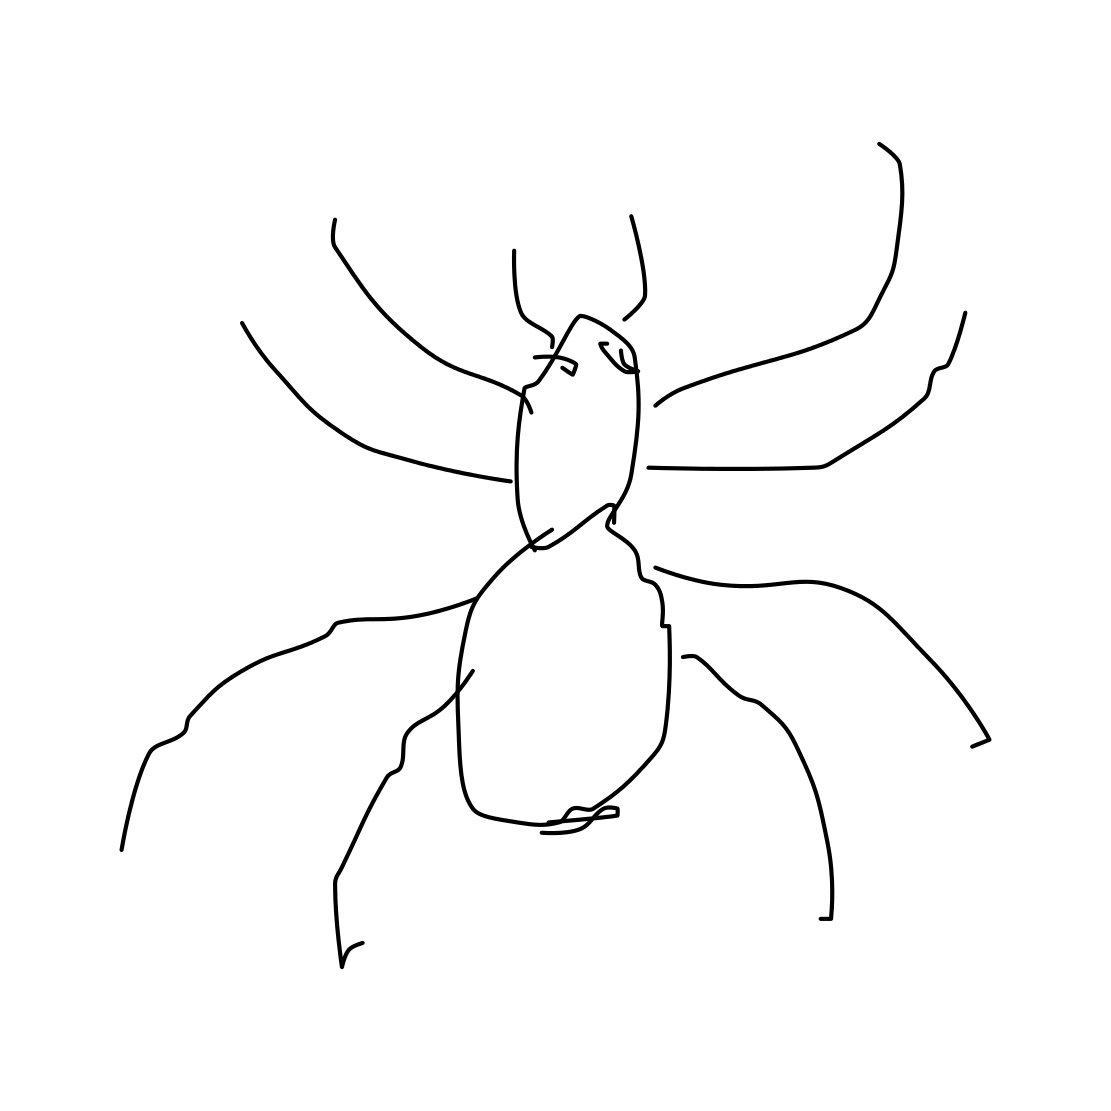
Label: spider